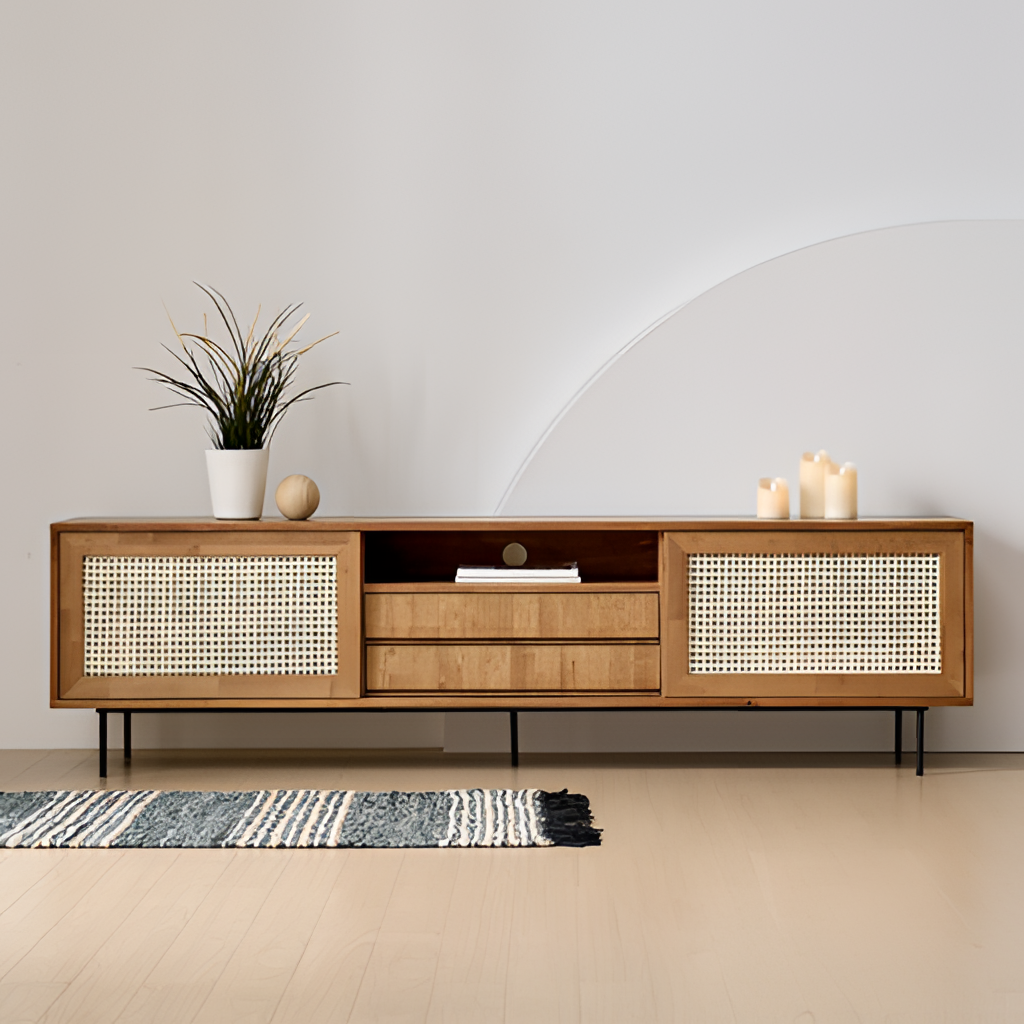
living room, brown wood cabinet, minimalist, paint wallpaper, with solid pattern, wood flooring, with plank pattern